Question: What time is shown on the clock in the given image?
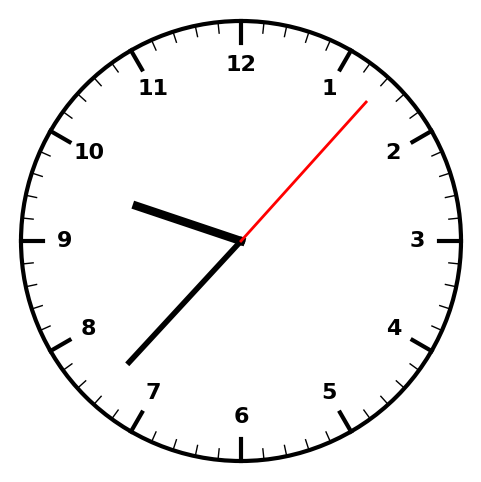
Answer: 09:37:07